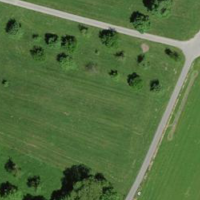
EUNIS habitat code: 25
Species observed at this site:
Achillea millefolium